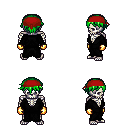
a pixel art fantasy rpg character, male body template, skeleton, gray robe, white pants, green short bangs hairstyle, red bandana, gold gloves, four views (front, back, left, right), 2x2 character sprite sheet, small pixel art, hard edges, no anti-aliasing